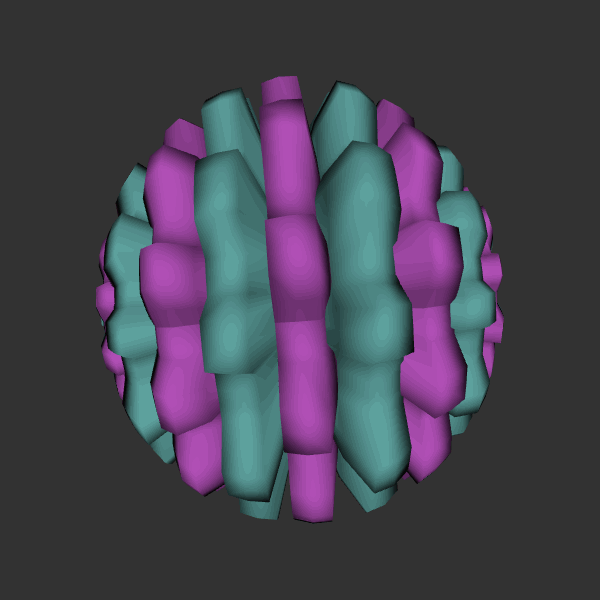
Background: dark